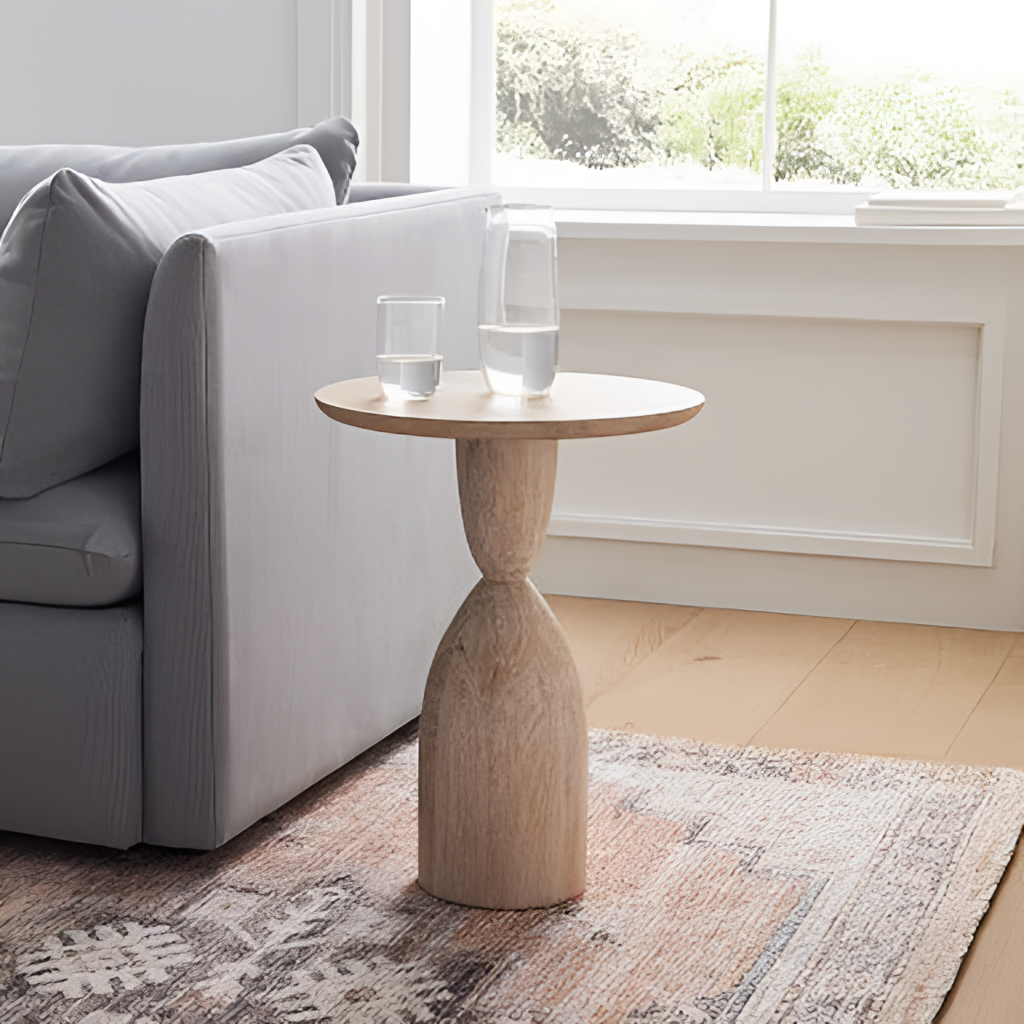
fabric sofa, living room, contemporary, wood flooring, with plank pattern, beige paint wallpaper, with solid pattern